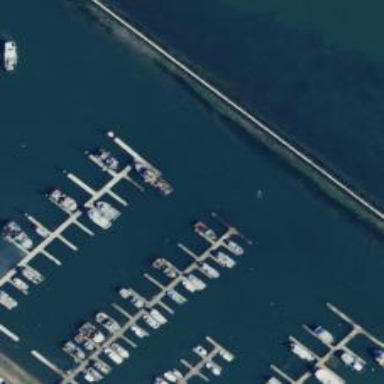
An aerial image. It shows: Man-made pier.